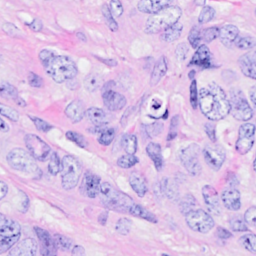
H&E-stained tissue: Breast